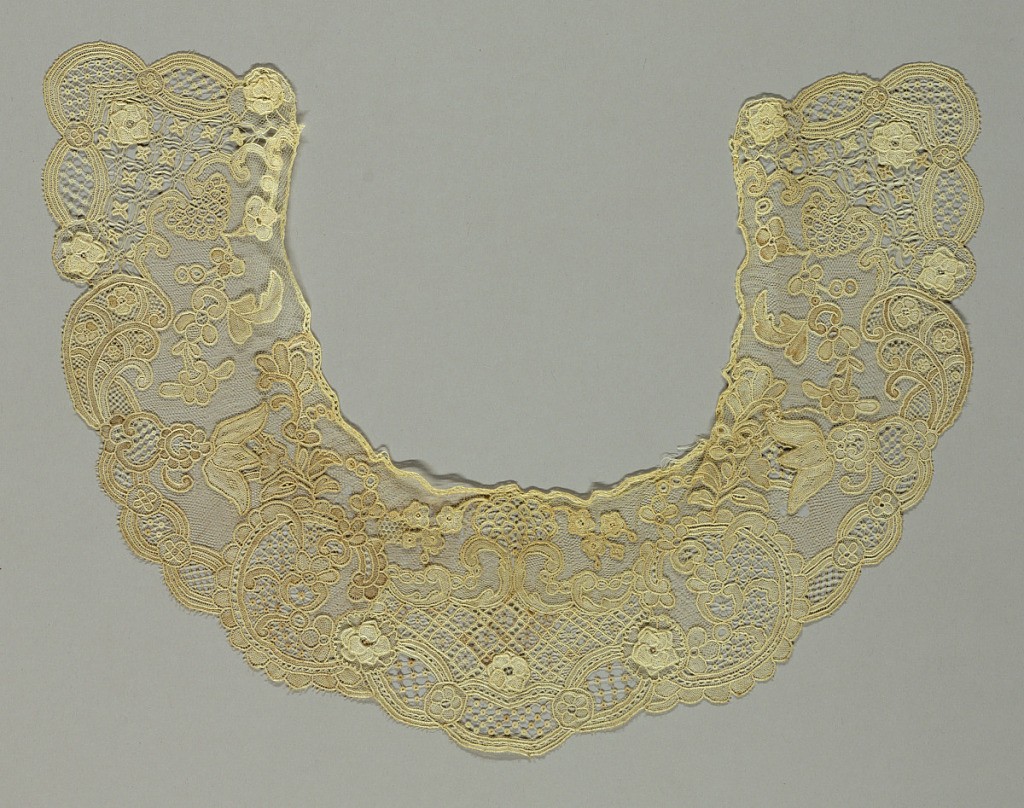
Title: Collar
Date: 19th century
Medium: horsehair, linen Technique: needle lace with ground of loop and twist with loop and twist return
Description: Round collar of natural colored linen lace. Design of flowers, some with several layers and scrollong leaves.